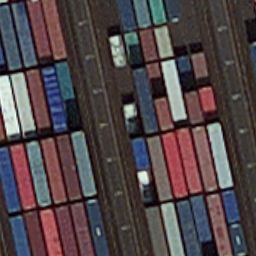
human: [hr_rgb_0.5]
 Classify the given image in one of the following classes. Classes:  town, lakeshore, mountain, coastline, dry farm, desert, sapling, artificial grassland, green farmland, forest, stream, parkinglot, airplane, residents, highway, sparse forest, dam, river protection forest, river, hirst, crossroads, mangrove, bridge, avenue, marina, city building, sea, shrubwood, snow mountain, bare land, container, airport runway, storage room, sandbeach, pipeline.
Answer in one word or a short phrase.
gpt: container